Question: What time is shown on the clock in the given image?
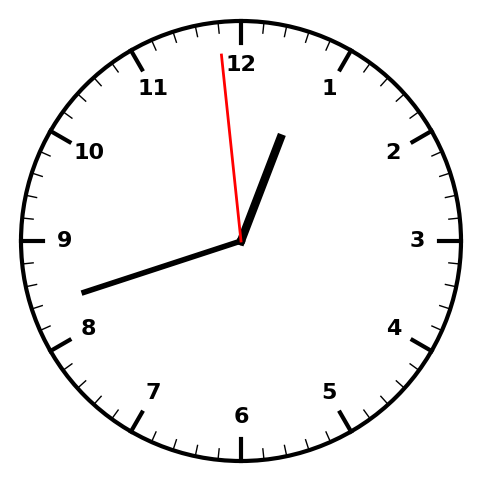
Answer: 12:41:59